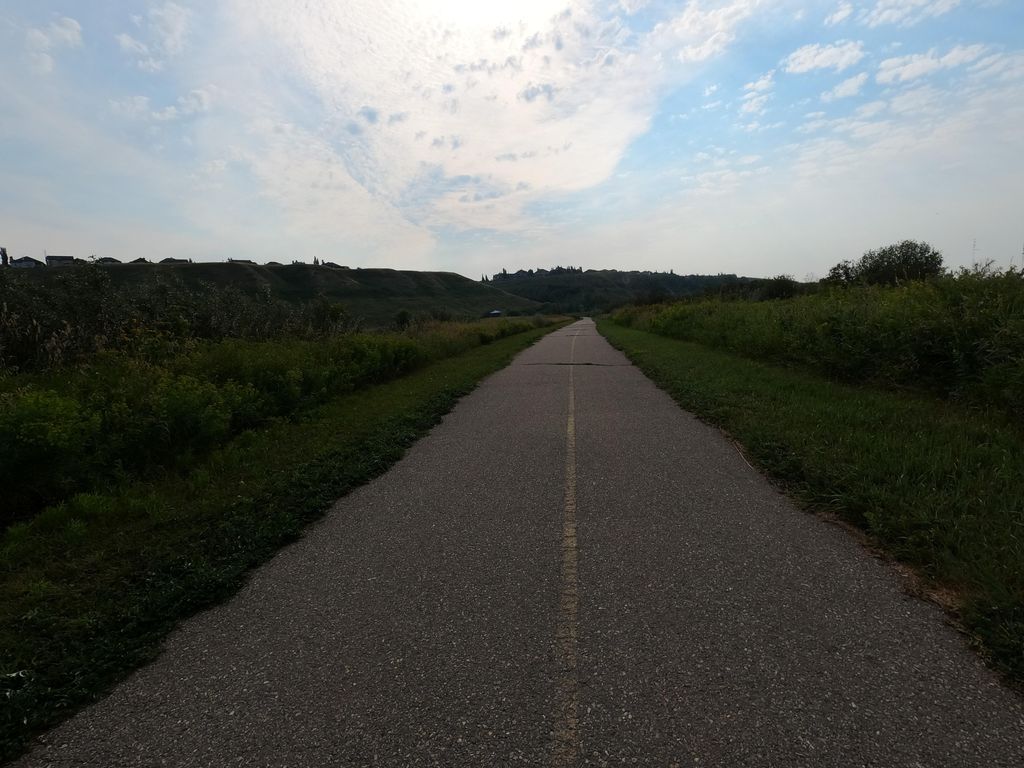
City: calgary